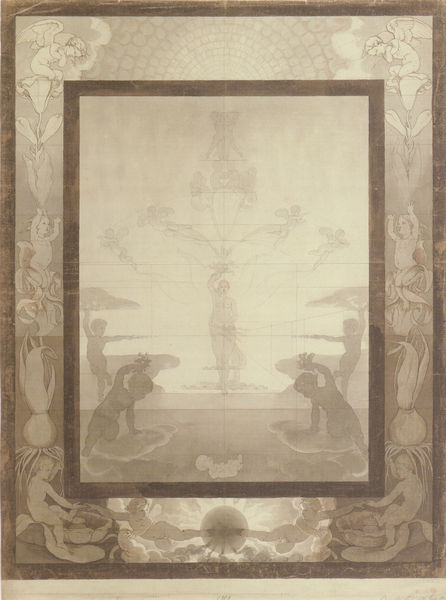
Titel: Der Morgen, Konstruktionszeichnung
Künstler: Philipp Otto Runge
Standort: Hamburg
Institution: Kunsthalle
Schlagwörter: akt, blätter, flügel, gemälde, himmel, meer, nackt, schatten, wasser, weiß, wolken, baden, badende, bäume, frauen, landschaft, menschen, mädchen, ocker, see, ufer, bewegung, blumen, braun, fenster, frau, glas, grau, hell, licht, schmuck, schwarz, skizze, symbol, zeichnung, blüte, blüten, schleier, beige, leute, malerei, muster, ornament, symbolismus, tanz, teppich, blass, mensch, rahmen, steine, bild, holland, spiegel, dämmerung, ferne, horizont, morgen, natur, sonnenaufgang, weite, sonne, kind, mutter, blatt, pflanzen, tanzen, zart, arbeit, brunnen, kinder, engel, putto, deutschland, strand, papier, rahmung, ente, schwan, bogen, spiegelbild, studie, knaben, ziegel, dunst, grafik, graphik, nebel, tag, baby, grisaille, rand, sepia, figuren, rundbogen, romantik, dekoration, bordüre, jugendstil, symmetrie, dekor, floral, ornamente, wandmalerei, nackte, nazarener, transparent, fein, klimt, frühling, gestalt, leuchten, rechtecke, harmonie, tulpe, zwiebel, schimmer, hell dunkel, mond, gewölbe, antike, eckig, rechteck, torbogen, strahlen, wurzel, symmetrisch, traum, schlicht, druck, gestirne, jugenstil, stich, seite, schwarzweiß, nixen, titelblatt, allegorie, entwurf, kranz, mythologie, göttin, lilie, gestalten, ornamental, aufstehen, wappen, otto, biedermeier, runge, schnörkel, leben, wurzeln, knospe, hel, jesus, nymphe, morgenrot, nymphen, eros, seerosen, venus, huldigung, königin, kränze, seerose, undeutlich, postkarte, gespiegelt, gerahmt, lilien, goethe, aurora, schemen, sol, filigran, heilig, putten, ornamentik, maria, elfen, pute, verspielt, fee, putti, kunsthalle, jugendstiel, art deco, design, viereck, feen, arabesken, verzierungen, briefpapier, tänzer, auferstehung, morgenröte, elfe, blühten, grotesk, difus, geburt, säugling, idee, planet, philipp otto runge, unschuld, doppelrahmen, pastel, arabeske, gestaltung, verbindungen, halbbogen, hamburg, durchscheinend, zwiebeln, zyklus, reinheit, neugeboren, overbeck, jahreszeiten, symbolisch, oskar, jungfrauen, botticelli, blumenzwiebel, rankenwerk, aphrodite, von stuck, sonnenfinsternis, philipp, tiffany, gebrauchskunst, blühte, emgel, entstehung, monoton, emporsteigen, tageszeiten, ruge, entsteigen, der morgen, durchlässig, sammetrie, beginn, keim, gestirn, aufgehen, zurückgenommen, fächerung, seerosenblätter, kein, ercheinung, der kleine morgen, otto runge, hyazinthe, die geschichte von der biene, erzählerisch, lomder, morgenlilie, nynphen, schöhnheit, sonnenaufgang tagesanbruch, säuglich, unrealisiert, zwibeln, ängelchen, uschwarz, wolklen, rahemeen, zelebrieren, dokoration, hyazinth, erblühen, kunstreligion